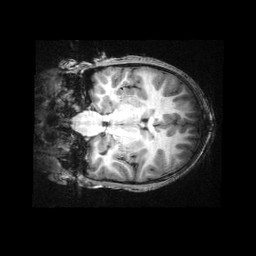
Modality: T1w
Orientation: coronal
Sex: male